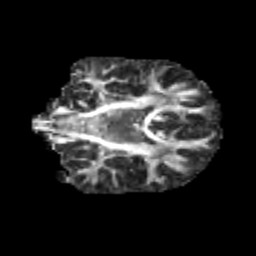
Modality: FA
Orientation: coronal
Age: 11
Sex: male
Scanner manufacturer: siemens
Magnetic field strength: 3 T
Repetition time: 3.8 s
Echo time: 0.07 s